Question: I am too new in graph databases and I have a problem in getting data from model like this.

I am trying to count common likes between User1 and all other users in same group as user1. Here is the result I am trying to get for :
'''
User , Count, Drinks
User3, 2, [ Cola, Beer ]
User2, 1, [ Cola ]
User5, 1, [ Tea ]
User4, 0, [ ]
User6, 0, [ ]
'''
It seems easy task to do but not for me.
I can get the users and counts with users having relations with but not with users without relations. Please can anyone help me with this? Thanks in advance!
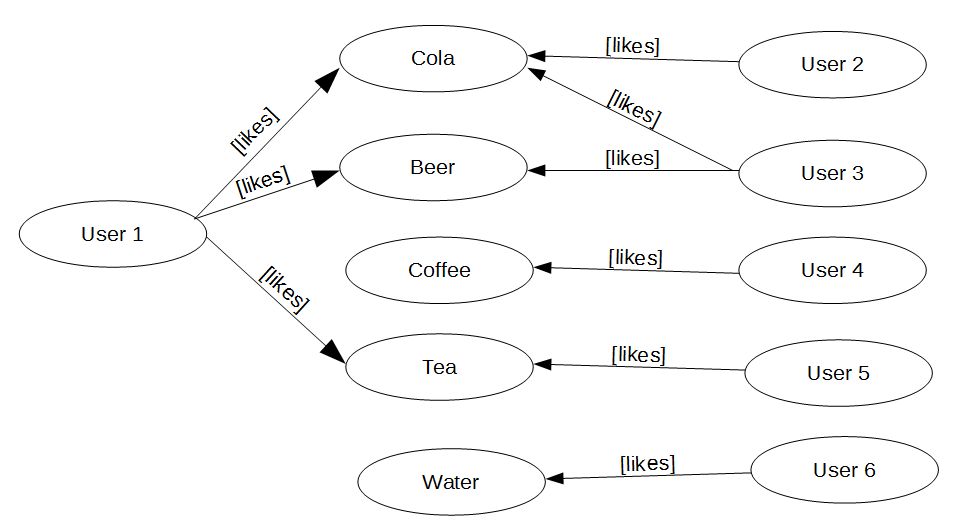
Answer: The solution I propose has the following logic :
- - - <URL>
This is based on the following test graph :
<URL>
The query :
'''
MATCH (u:User { id:1 })
MATCH (o:User)
WHERE o <> u
OPTIONAL MATCH (u)-[r:LIKES]->(d)<-[:LIKES]-(o)
RETURN o.id, count(r) as c, collect(DISTINCT (d.name)) AS drink
'''
Result for your provided graph :
'''
o.id c drink
2 1 [Cola]
5 1 [Tea]
4 0 []
3 2 [Beer, Cola]
6 0 []
'''